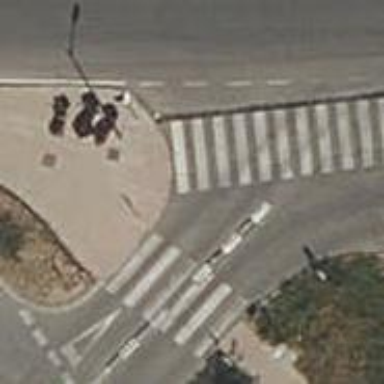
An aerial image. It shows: Footway made of paving stones.